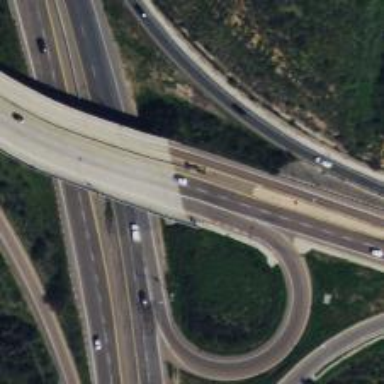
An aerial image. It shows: Motorway junction.